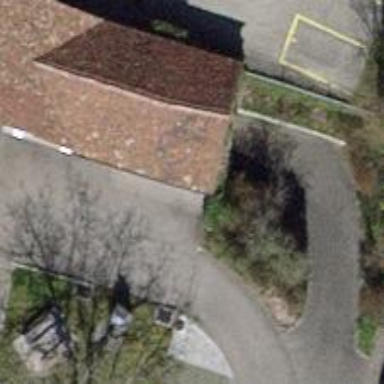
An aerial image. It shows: Parking entrance.